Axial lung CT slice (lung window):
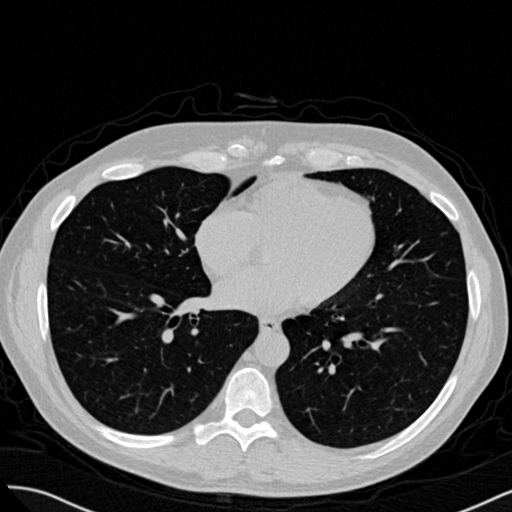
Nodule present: no